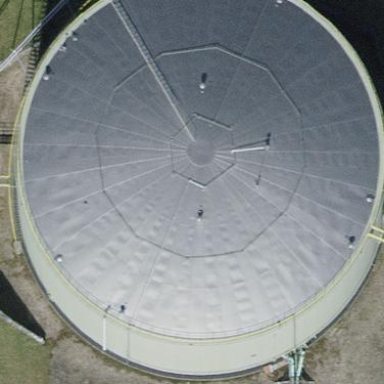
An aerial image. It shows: Building with storage tank.